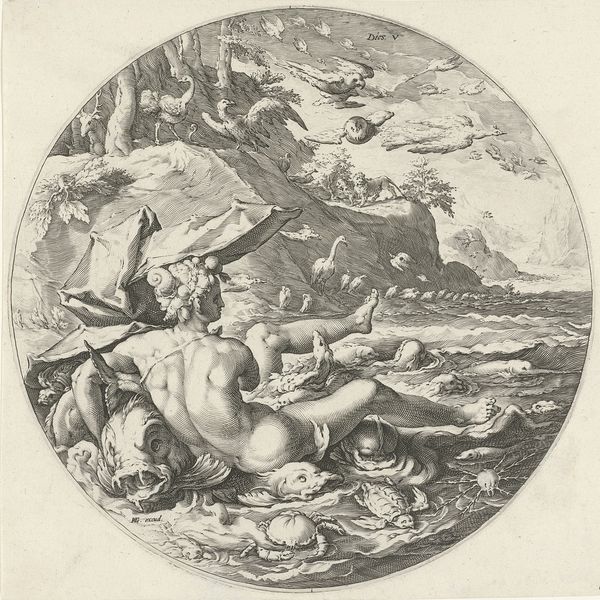
Titel: Vijfde scheppingsdag: schepping van de dieren
Künstler: Jan Harmensz. Muller
Standort: Amsterdam
Institution: Rijksmuseum
Schlagwörter: femme, muscle, mythologie, oiseau, oiseaux, vague, vagues, mer, dieu, animal, rond, mythe, ocean, nu, muscles, tortue, mytologie, poison, poisons, aragne